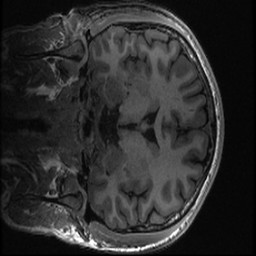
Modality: T1w
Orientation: coronal
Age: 24
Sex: male